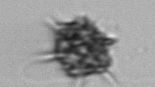
Label: Dictyocha